Brain MRI, t1w sequence, axial 2D slice.
Patient: age 41, sex F, weight 95 kg, height 1.95 m
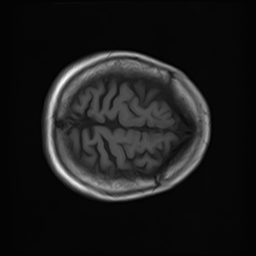